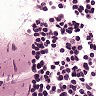
Metastatic tissue present: no